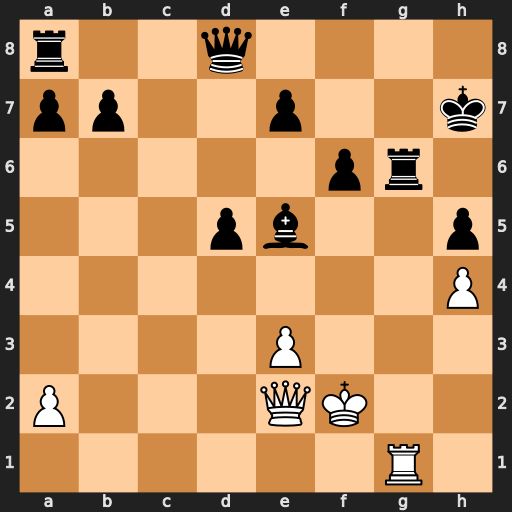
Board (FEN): r2q4/pp2p2k/5pr1/3pb2p/7P/4P3/P3QK2/6R1
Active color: w
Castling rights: -
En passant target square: -
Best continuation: Qxh5+ Kg7 Qxg6+ Kh8 Qh6#